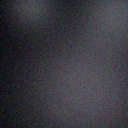
Screen state: off